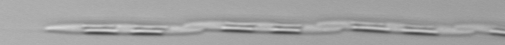
Label: Pseudo-nitzschia